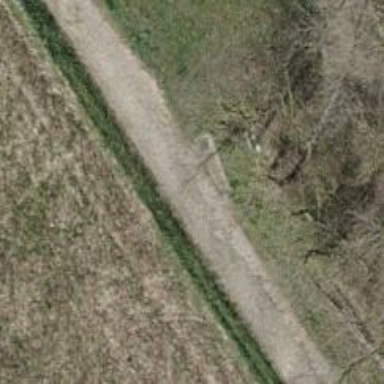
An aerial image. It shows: Concrete track with grade 1 standard.